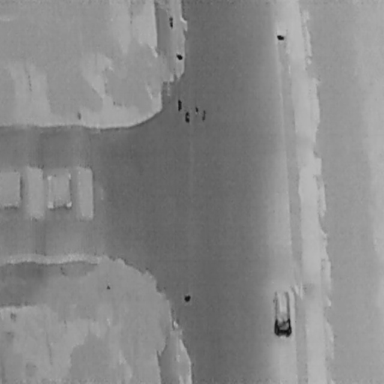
There is a Car in the infrared image.